Interaction volume radius: 5 \u00c5
Interaction volume height: 10 \u00c5
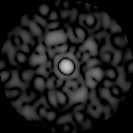
Disorder parameter: 0.8501